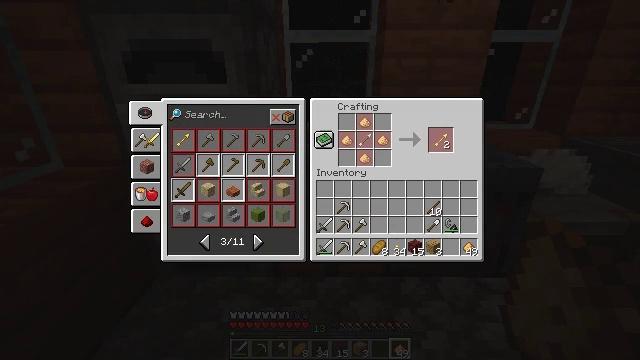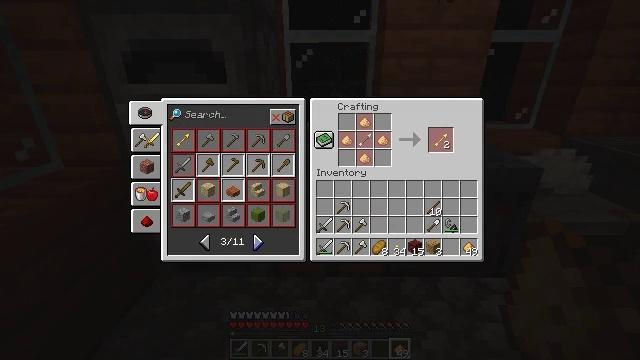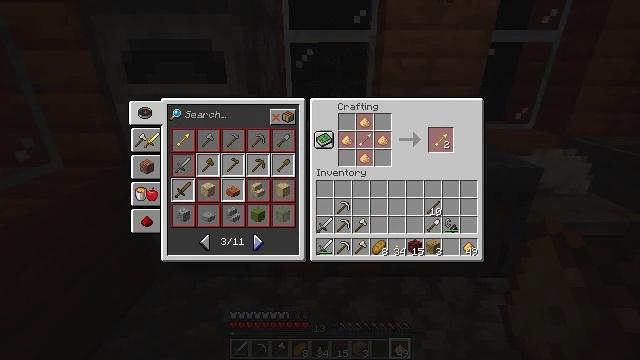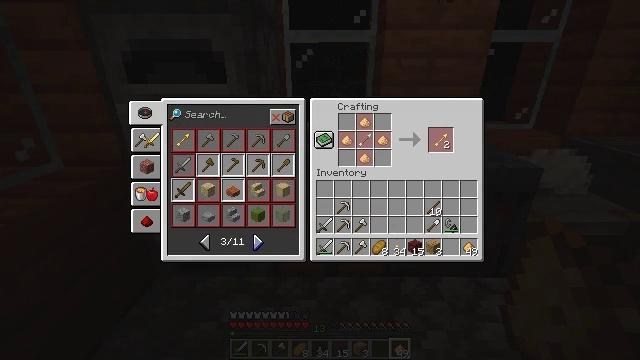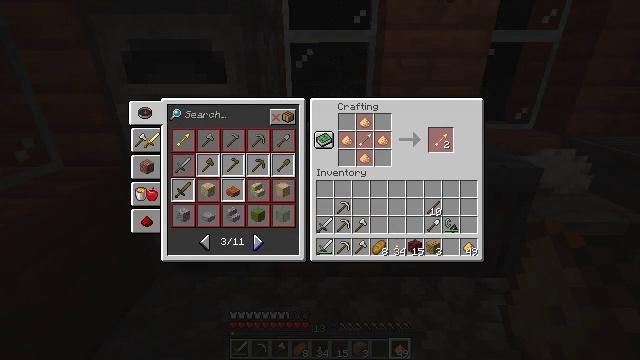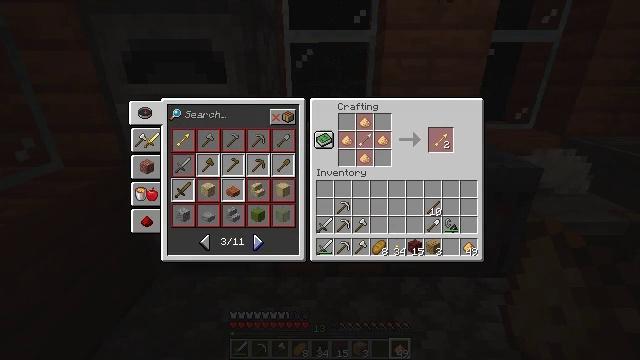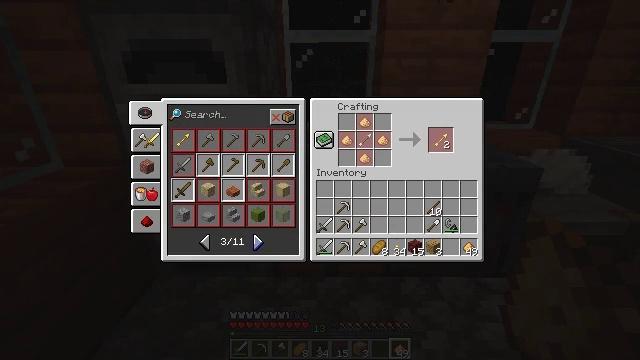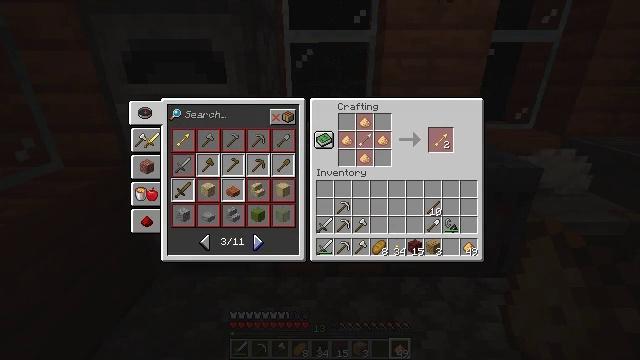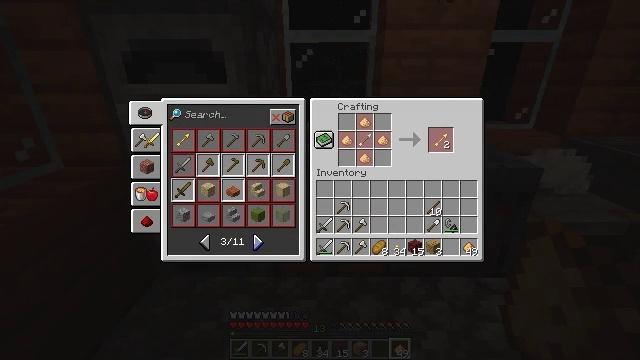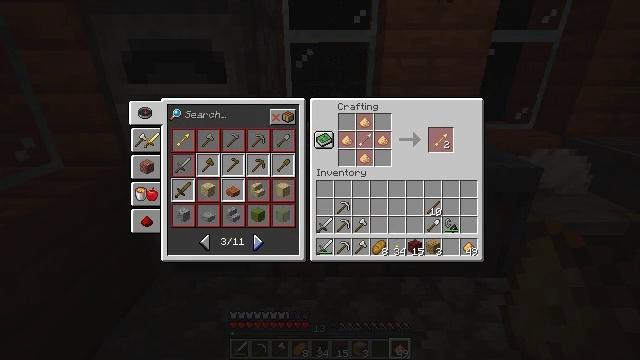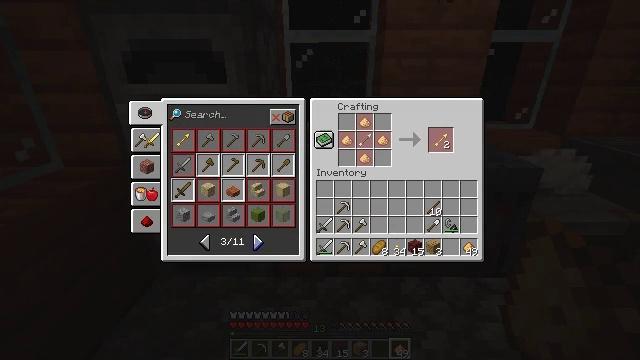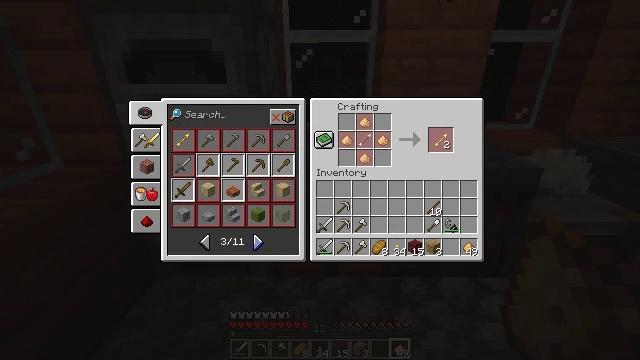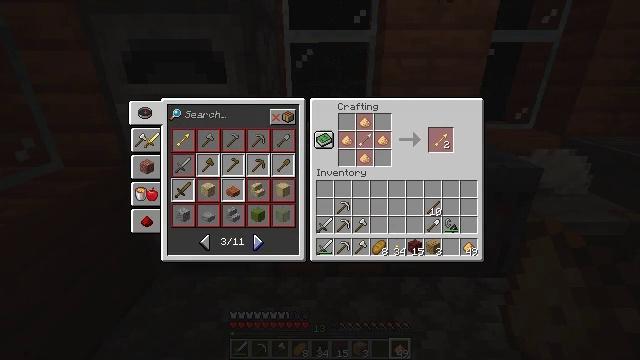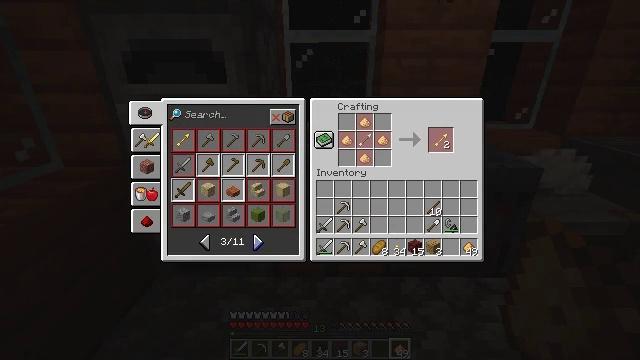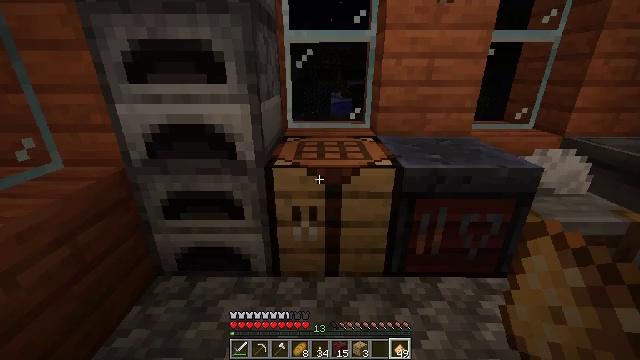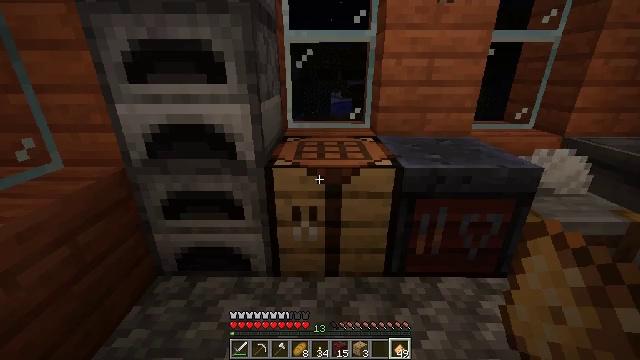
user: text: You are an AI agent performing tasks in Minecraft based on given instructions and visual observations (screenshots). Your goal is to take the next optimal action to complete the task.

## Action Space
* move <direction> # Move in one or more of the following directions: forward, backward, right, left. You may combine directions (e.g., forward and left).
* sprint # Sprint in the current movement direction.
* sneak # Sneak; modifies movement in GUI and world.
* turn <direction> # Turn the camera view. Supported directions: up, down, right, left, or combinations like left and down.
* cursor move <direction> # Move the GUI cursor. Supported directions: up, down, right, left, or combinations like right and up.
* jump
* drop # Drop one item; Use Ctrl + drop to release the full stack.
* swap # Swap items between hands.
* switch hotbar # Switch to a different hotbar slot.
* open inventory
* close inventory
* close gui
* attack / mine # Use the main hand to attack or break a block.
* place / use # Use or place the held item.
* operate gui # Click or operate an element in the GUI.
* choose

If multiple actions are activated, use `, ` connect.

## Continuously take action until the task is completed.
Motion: motion action
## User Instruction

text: Craft a spectral arrow.
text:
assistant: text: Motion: no_op
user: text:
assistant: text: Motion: no_op
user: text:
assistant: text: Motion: no_op
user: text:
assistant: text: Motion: no_op
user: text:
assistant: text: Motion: no_op
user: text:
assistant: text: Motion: no_op
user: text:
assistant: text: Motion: no_op
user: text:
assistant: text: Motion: no_op
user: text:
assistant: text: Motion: no_op
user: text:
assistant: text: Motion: no_op
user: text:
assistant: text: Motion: no_op
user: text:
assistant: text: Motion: no_op
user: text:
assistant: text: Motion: no_op
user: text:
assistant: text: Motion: no_op
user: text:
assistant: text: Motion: close gui
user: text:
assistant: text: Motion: no_op
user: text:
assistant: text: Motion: turn right and down
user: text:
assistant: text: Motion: turn right
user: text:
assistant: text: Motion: turn right and down
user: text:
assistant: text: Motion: turn right and down
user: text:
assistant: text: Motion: turn right and up
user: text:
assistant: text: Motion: turn right and up
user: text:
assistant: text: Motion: move forward, turn right and up
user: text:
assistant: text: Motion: move forward, turn right and up
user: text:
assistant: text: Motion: move forward, turn right and up
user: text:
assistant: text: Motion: move forward, turn right and up
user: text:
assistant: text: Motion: move forward, turn left
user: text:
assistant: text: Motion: move forward
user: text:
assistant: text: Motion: move forward
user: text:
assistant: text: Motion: move forward